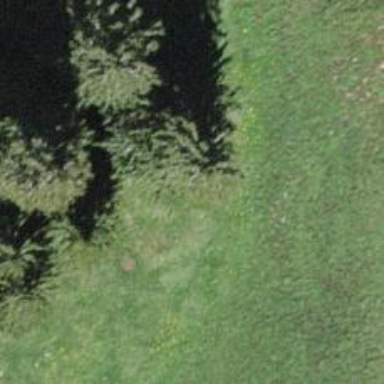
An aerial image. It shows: Needle-leaved tree in nature.